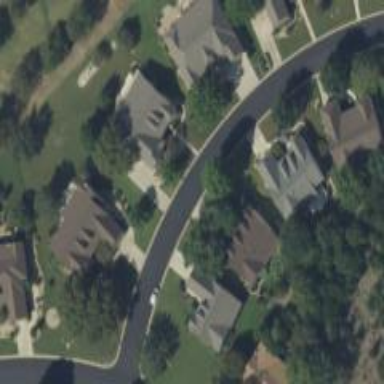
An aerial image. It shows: Residential road.